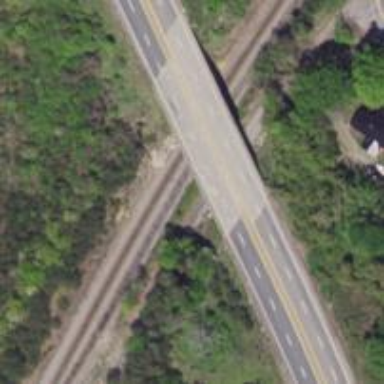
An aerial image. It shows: Bridge crossing over highway trunk expressway.